Question: I need to set a value for a specific row and column of the spreadsheet, but I get a null pointer . I've tried changing the code but this error keeps happening and I have no more idea why.Does anyone have any idea why this happens?
My code
'''
public Workbook build(Planilha planilha) {
File file = new File(TEMPLATE_PATH);
if (!file.exists()) {
Log.error(this, String.format("File %s not exists.", file.getAbsolutePath()));
throw new NotFoundException("File not exists.");
}
Workbook wb = null;
try (FileInputStream fs = new FileInputStream(file)) {
wb = new XSSFWorkbook(fs);
wb = writeMetadatas(planilha, wb);
Map<String, Integer> header = getHeader(wb);
Sheet sheet = wb.getSheetAt(0);
Row row;
Cell cell;
for (int i = 0; i <= 10; i++) {
row = sheet.getRow(i);
for (int j = 0; j <= 10; j++) {
cell = row.getCell(j, Row.CREATE_NULL_AS_BLANK);
if (cell.getColumnIndex() == 0 && row.getRowNum() == 7) {
cell.setCellValue("teste");
}
}
}
} catch (Exception e) {
Log.error(this, "Erro: Planilha nao existe", e);
System.err.print("Erro");
}
String tmpDir = System.getProperty("java.io.tmpdir");
File f = FileUtil.file(PATH, System.currentTimeMillis() + ".xlsx");
try {
FileOutputStream fout = new FileOutputStream(f);
wb.write(fout);
fout.flush();
fout.close();
} catch (Exception e) {
Log.error(this, "Erro ao abrir arquivo p escrever.");
}
return wb;
}
'''
NullPointer happens in 'cell.setCellValue("teste");'
I'm trying to set that cell

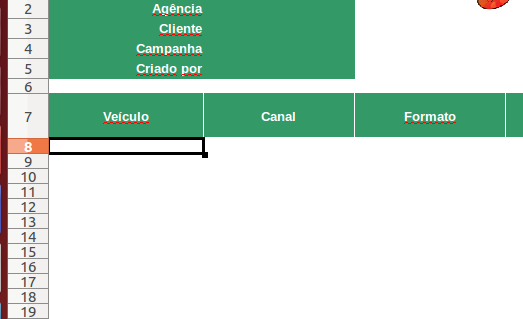
Answer: First, you can test if the row number is a certain number outside of your 'for' loop that loops over the cells in a row. Pull that 'if' outside your 'j' 'for' loop.
It looks like the 'Cell' doesn't exist. 'row.getCell(j)' is returning 'null'.
You can use a <URL> to determine whether you want to return a new 'Cell' if the 'Cell' doesn't already exist. The 'CREATE_NULL_AS_BLANK' value will create a blank 'Cell' for you if it doesn't already exist.